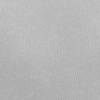
Atmospheric dust classification: dusty